Field crop: maize
Growth stage: 2
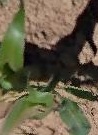
Species: maize